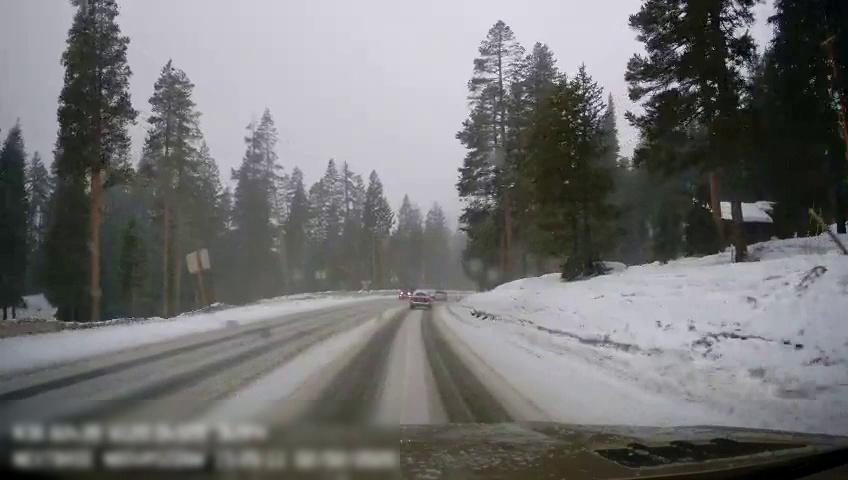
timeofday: Day
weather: Snowy
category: Drivable Space
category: Vehicles | SUV
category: Vehicles | SUV
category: Vehicles | SUV
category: Traffic | Signs